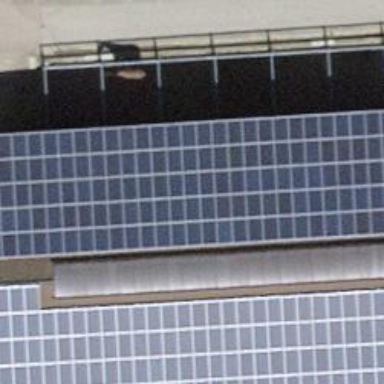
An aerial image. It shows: Solar power generator with photovoltaic panels.